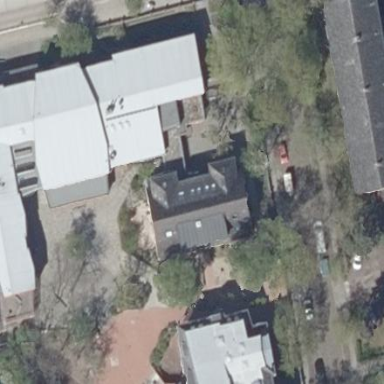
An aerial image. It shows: Part of building.